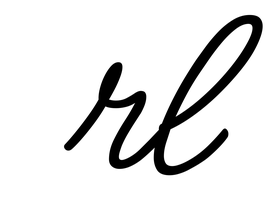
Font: MeowScript-Regular